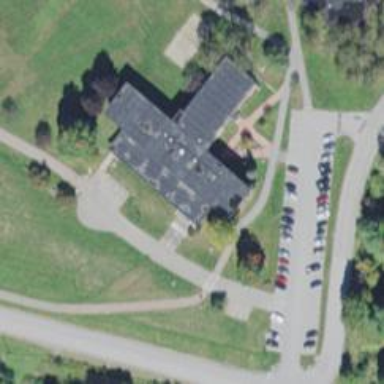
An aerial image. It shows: College building.